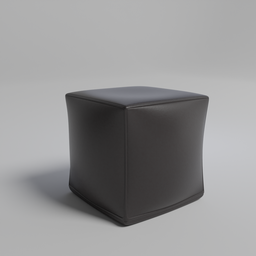
Label: furniture